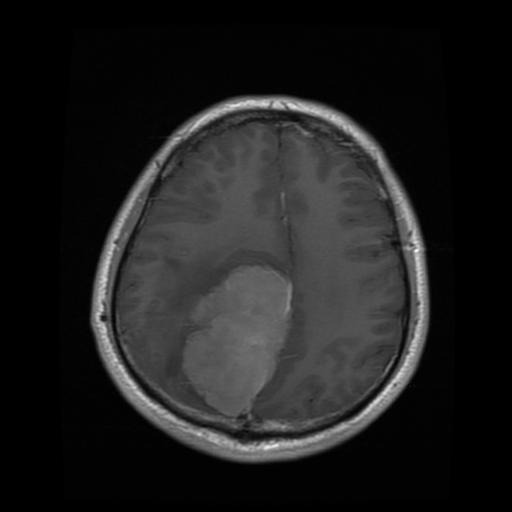
Label: meningioma